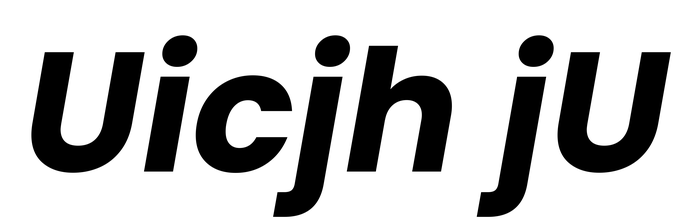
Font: Poppins-BoldItalic